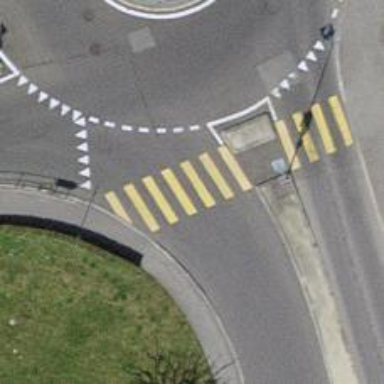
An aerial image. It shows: Marked zebra crossing on the road.